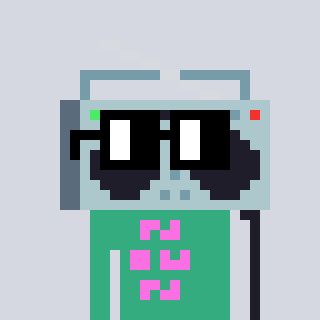
a pixel art character with square black glasses, a boombox-shaped head and a teal-colored body on a cool background